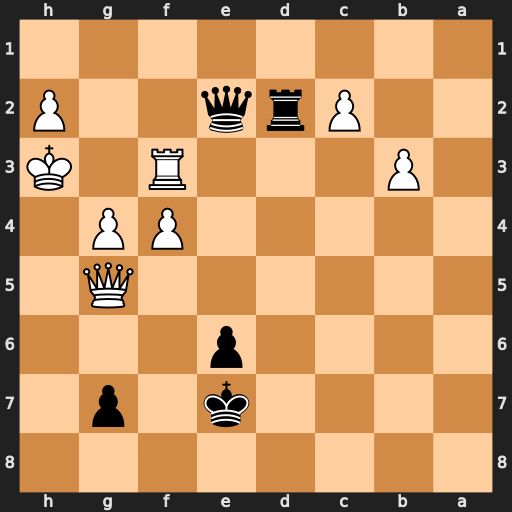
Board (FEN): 8/4k1p1/4p3/6Q1/5PP1/1P3R1K/2Prq2P/8
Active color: b
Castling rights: -
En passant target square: -
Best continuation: Kf8 Qc5+ Kg8 Rf2 Qxf2 Qxf2 Rxf2